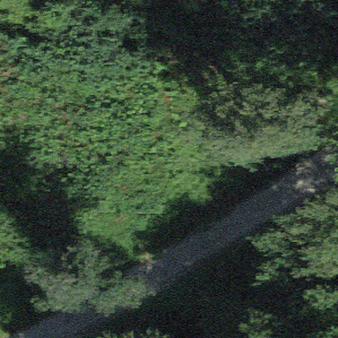
Label: other